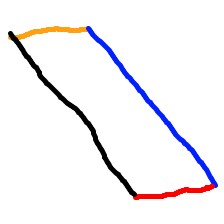
Shape: parallelogram